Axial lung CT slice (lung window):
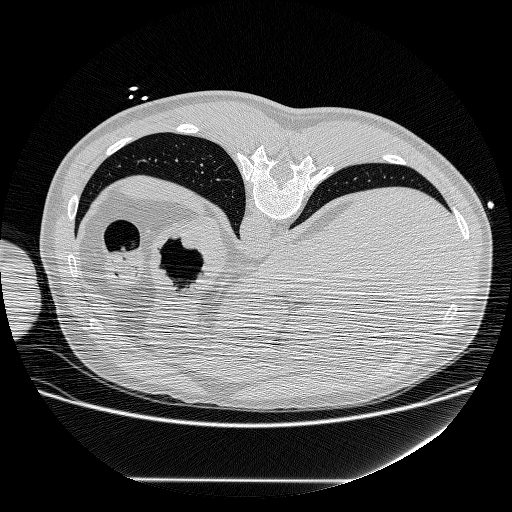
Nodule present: no